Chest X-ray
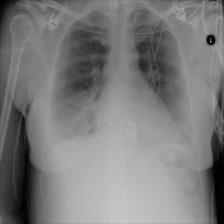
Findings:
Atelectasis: negative
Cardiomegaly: negative
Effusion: positive
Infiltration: positive
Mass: negative
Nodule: negative
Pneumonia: negative
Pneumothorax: negative
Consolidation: negative
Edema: negative
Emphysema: negative
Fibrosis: negative
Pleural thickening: negative
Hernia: negative